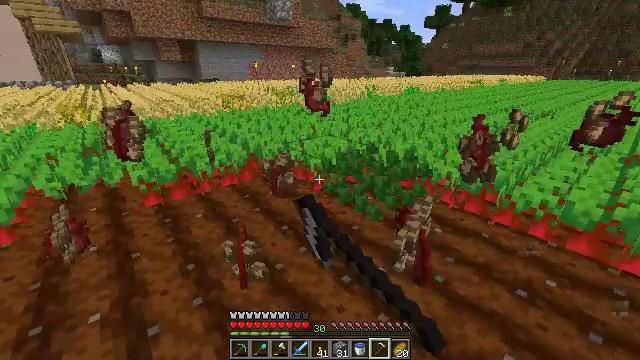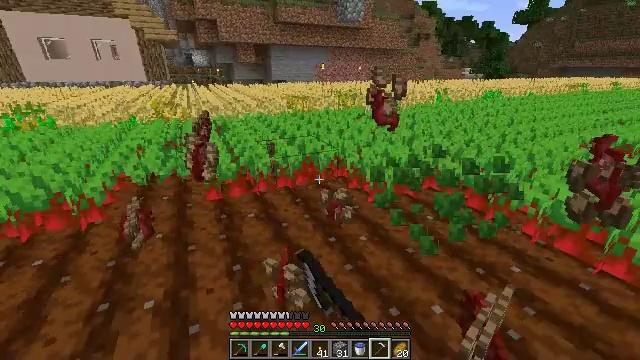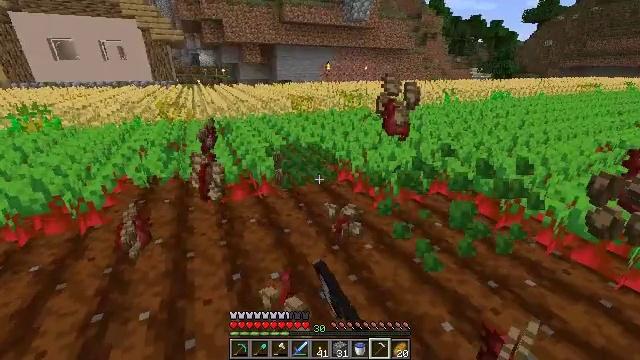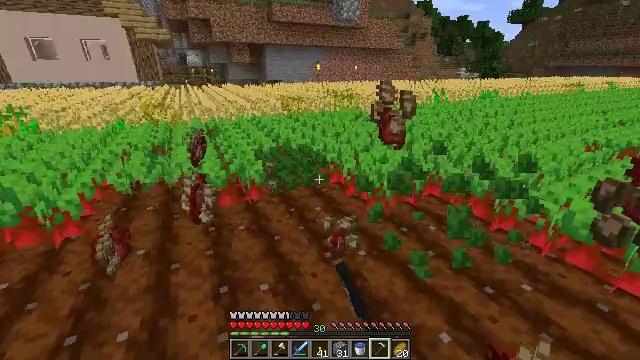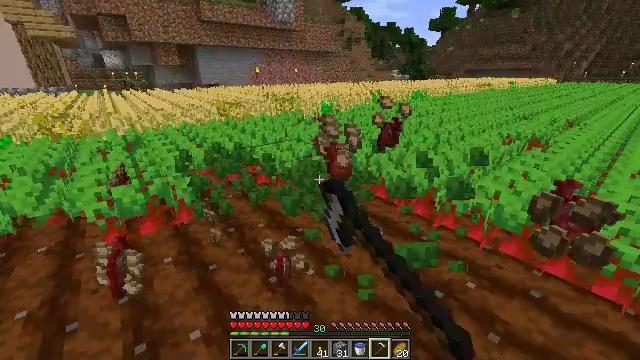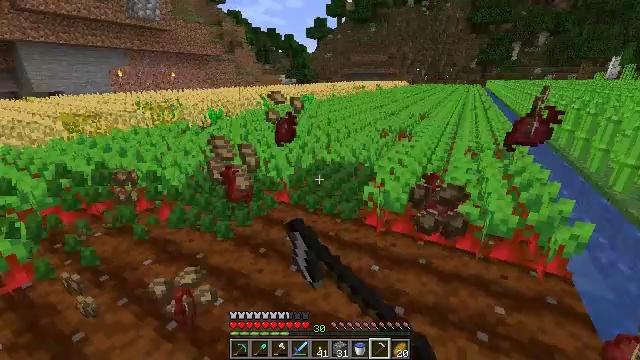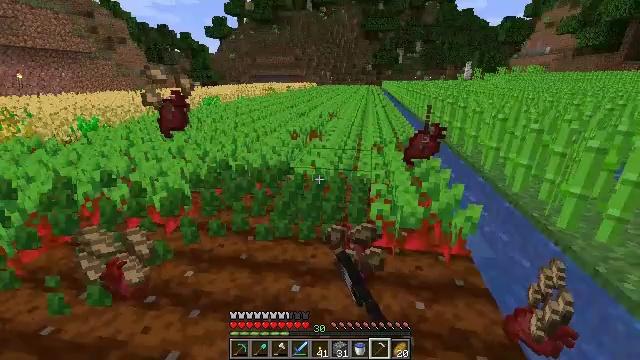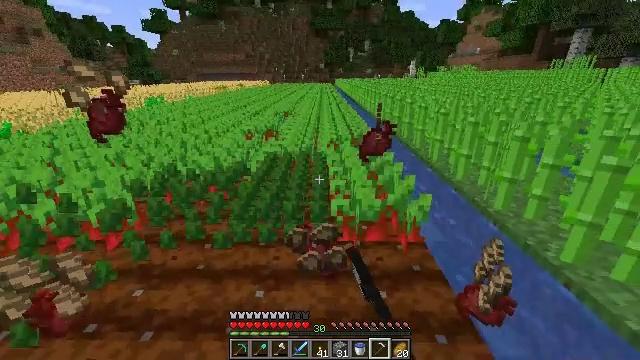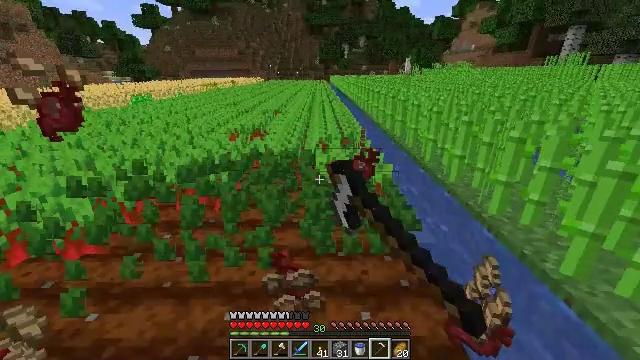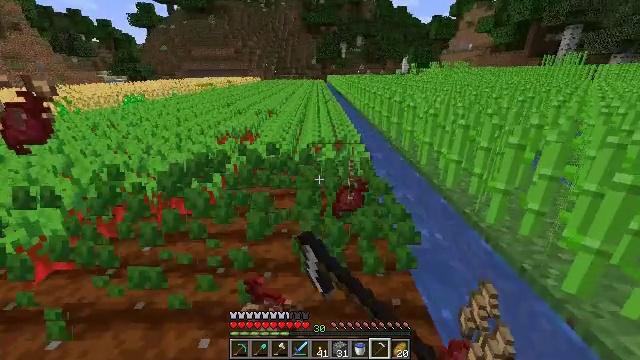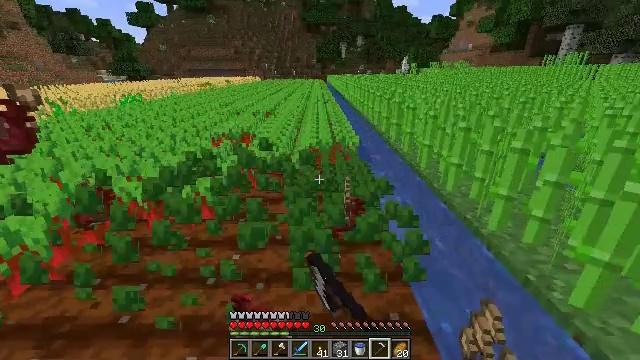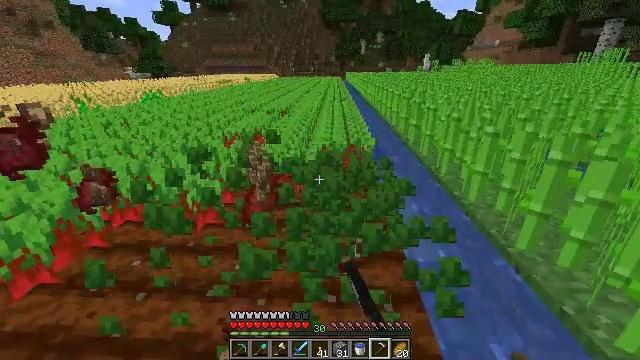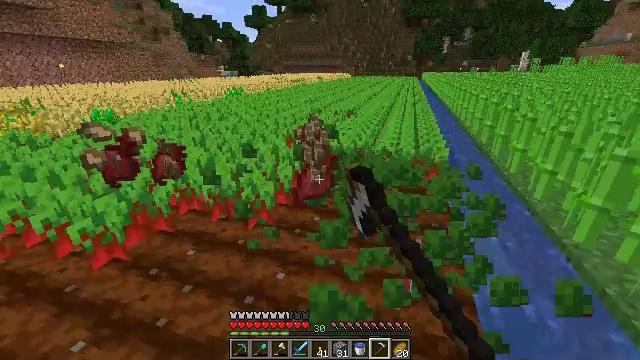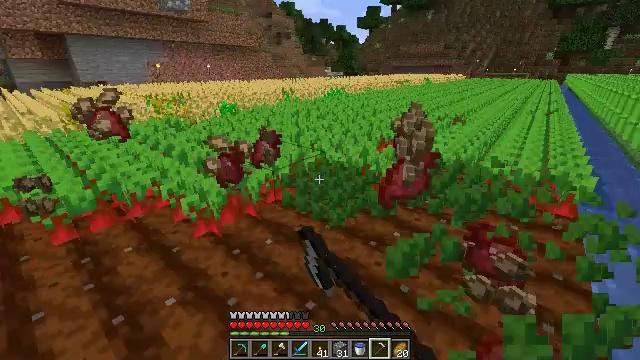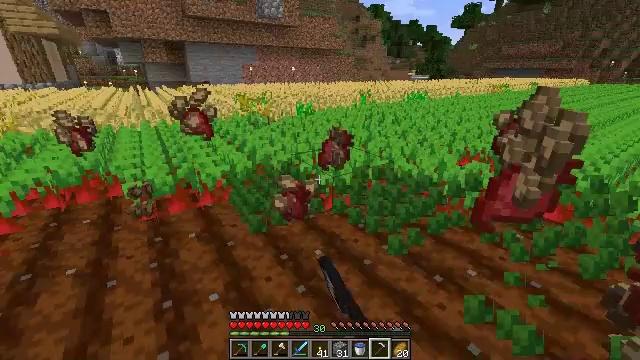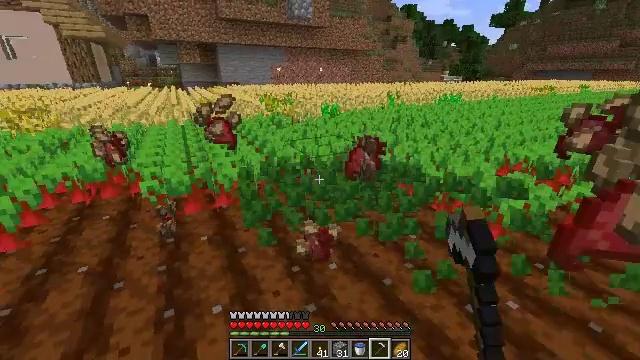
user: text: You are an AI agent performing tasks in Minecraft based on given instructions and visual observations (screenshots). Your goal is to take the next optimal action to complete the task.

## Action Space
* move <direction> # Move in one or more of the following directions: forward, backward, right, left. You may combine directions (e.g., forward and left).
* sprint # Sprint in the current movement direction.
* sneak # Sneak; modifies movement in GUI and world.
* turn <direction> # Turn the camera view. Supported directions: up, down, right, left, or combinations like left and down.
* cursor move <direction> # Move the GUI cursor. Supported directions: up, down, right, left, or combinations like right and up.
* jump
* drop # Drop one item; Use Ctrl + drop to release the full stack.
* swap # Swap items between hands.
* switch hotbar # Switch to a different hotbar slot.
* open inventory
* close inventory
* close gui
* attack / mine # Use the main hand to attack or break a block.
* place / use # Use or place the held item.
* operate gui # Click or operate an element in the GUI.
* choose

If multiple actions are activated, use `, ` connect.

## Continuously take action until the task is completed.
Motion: motion action
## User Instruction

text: Harvest beetroots from the farm.
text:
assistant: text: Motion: move forward, turn left, attack / mine
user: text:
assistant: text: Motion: move forward, turn left, attack / mine
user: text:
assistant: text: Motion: move forward and move right, turn right, attack / mine
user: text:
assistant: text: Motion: move forward and move right, turn right, attack / mine
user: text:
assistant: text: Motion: move forward and move right, turn right, attack / mine
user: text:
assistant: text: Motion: move forward and move right, turn right, attack / mine
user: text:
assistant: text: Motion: move forward and move right, turn right, attack / mine
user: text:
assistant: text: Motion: move forward and move right, attack / mine
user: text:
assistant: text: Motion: move forward, attack / mine
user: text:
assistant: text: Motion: move forward, attack / mine
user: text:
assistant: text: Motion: move forward, turn left, attack / mine
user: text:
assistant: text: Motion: move forward, turn left, attack / mine
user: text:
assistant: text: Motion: move forward, turn left, attack / mine
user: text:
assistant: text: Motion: move forward, turn left, attack / mine
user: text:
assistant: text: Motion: move forward, turn left, attack / mine
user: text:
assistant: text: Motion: move forward and move right, turn right, attack / mine
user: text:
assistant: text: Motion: move forward and move right, turn right, attack / mine
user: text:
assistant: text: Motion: move forward and move right, turn right, attack / mine
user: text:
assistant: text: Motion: move forward and move right, turn right, attack / mine
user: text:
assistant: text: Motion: move forward and move right, turn right, attack / mine
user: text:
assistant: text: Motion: move forward and move right, attack / mine
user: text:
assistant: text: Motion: move forward and move right, turn left, attack / mine
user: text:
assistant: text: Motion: move forward, turn left, attack / mine
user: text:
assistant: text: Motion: move forward, turn left, attack / mine
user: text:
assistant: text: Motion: move forward, turn left, attack / mine
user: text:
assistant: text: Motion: move forward, turn left, attack / mine
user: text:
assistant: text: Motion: move forward, turn left, attack / mine
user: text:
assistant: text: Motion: move forward and move right, turn right, attack / mine
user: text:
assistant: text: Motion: move forward and move right, turn right, attack / mine
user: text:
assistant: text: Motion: move forward and move right, turn right, attack / mine